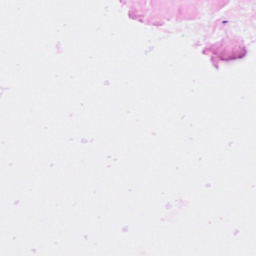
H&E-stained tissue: Breast